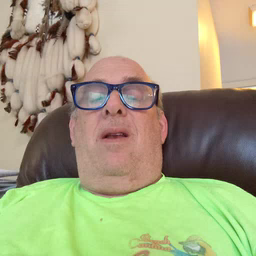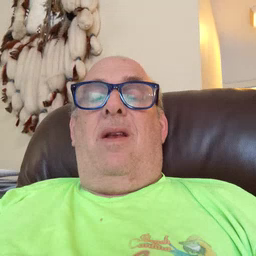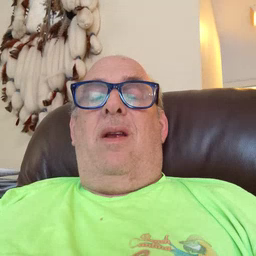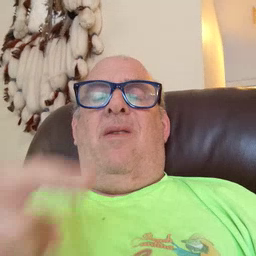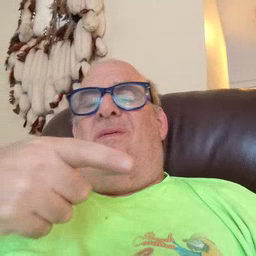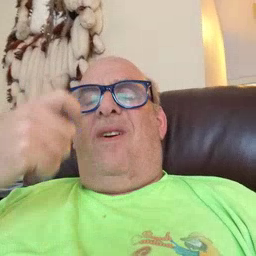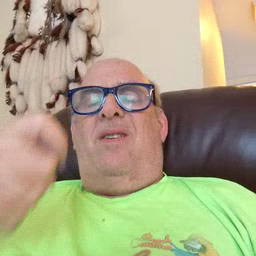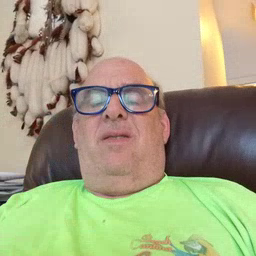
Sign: fast